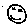
Label: smiley face